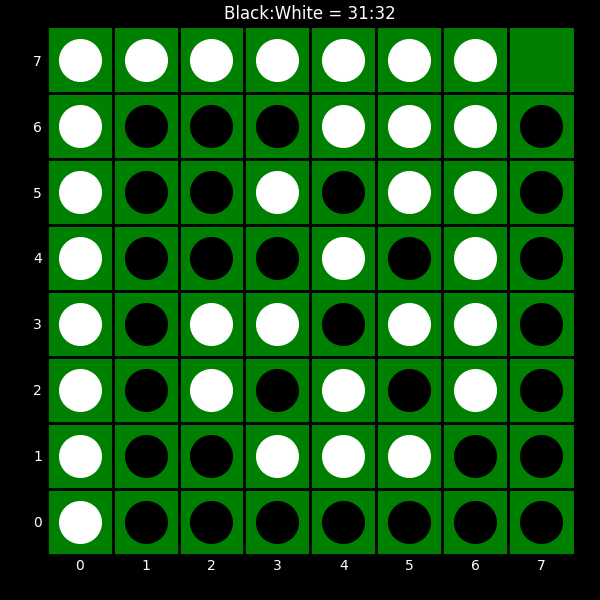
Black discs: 31
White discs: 32